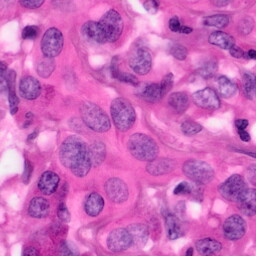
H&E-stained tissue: Pancreatic